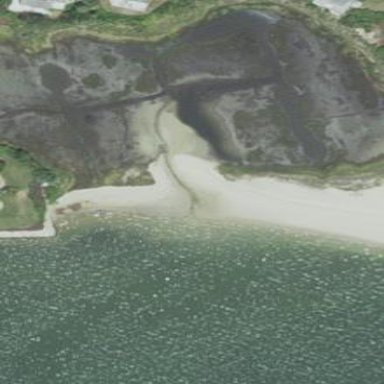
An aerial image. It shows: Sandy beach with natural surroundings.